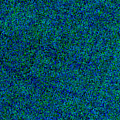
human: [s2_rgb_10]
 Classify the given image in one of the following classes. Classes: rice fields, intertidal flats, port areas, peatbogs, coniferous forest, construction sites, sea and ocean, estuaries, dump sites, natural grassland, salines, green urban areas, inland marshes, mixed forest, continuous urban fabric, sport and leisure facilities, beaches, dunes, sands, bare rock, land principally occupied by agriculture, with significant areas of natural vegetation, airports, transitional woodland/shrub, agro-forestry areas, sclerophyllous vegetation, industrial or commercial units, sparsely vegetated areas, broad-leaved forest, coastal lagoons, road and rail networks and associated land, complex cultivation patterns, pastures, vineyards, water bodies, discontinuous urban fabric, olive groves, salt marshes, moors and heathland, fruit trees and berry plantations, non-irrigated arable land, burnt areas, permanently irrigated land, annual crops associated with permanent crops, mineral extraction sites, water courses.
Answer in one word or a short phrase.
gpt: sea and ocean